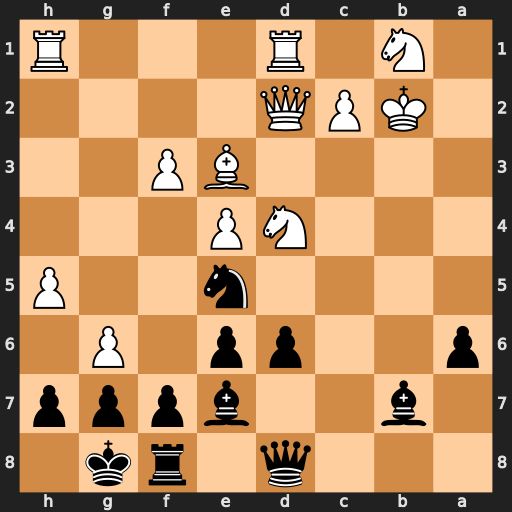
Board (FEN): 3q1rk1/1b2bppp/p2pp1P1/4n2P/3NP3/4BP2/1KPQ4/1N1R3R
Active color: b
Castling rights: -
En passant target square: -
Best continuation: Nc4+ Kc1 Nxd2